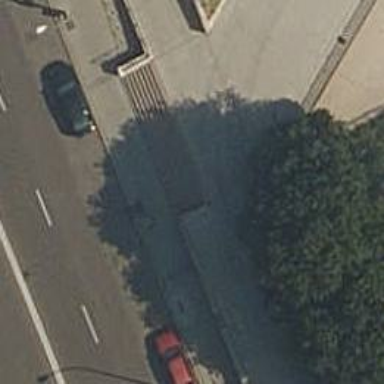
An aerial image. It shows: Footway surfaced with paving stones.